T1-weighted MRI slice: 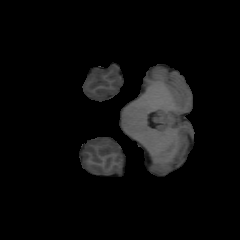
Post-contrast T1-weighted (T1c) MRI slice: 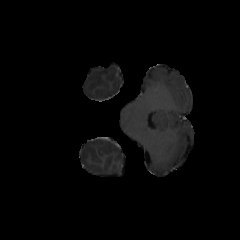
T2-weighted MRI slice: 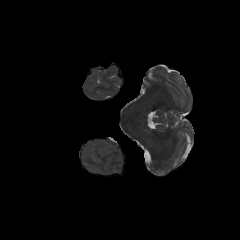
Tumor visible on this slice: no